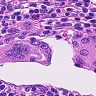
Metastatic tissue present: no